Question: FIXED
I have been following a tutorial to make a very simple query ajax thing.
The tutorial takes a string from a JSP form then (for some reason) uses map to put it in an object then uses Gson to return it as json to the jquery. I have no idea why he does that.
My version takes a searchquery from a JSP form and tries to return a constant String (just to test until i get it to work).
My JSP page loads and when i type into the search box my search disappears. so it is working to some degree. however i get no resultsString "hello" displayed to me.
I will paste the code here as it should be very simple and easier to just look at than read my descriptions. Thankyou for reading.
Please note I have spent hours trying to see if I am using wrong names anywhere but can't spot anything.
index jsp
'''
<%@page contentType="text/html" pageEncoding="UTF-8"%>
<!DOCTYPE html>
<html>
<head>
<meta http-equiv="Content-Type" content="text/html; charset=UTF-8">
<title>Anime List Creator</title>
<script src="webresources/jquery-2.1.3.min.js"></script>
<script src="webresources/basic.js"></script>
<!--<link rel="stylesheet" href="webresources/css/basic.css" type="text/css" media="screen"/>-->
</head>
<body>
<h1>Anime List Creator</h1>
<form id="searchForm">
<label for="searchQuery">Make a search</label>
<input type="text" id="searchQuery" name="searchQuery"/>
<input type="submit"/>
</form>
<p id="displaySearchResults"/>
<hr/>
</body>
</html>
'''
javascript
'''
$(document).ready(function(){
$('#searchForm').submit(function(){
$.ajax({
url: 'search',
type: 'POST',
dataType: 'text',
data: $('#searchForm'.serialize()),
success: function(data){
// if(data.isValid){
alert("hi");
$('#displaySearchResults').html("Results:" + data.resultsString);
$('#displaySearchResults').slideDown(500);
// }
// else{
// alert('Enter a valid search term.');
// }
}
});
return false;
});
});
'''
SearchServlet (sorry, lots commented out).
'''
/*
* To change this license header, choose License Headers in Project Properties.
* To change this template file, choose Tools | Templates
* and open the template in the editor.
*/
package main;
import entities.Anime;
import entities.Ann;
import entities.Info;
import java.io.IOException;
import java.io.PrintWriter;
import java.util.HashMap;
import java.util.Map;
import javax.ejb.EJB;
import javax.servlet.ServletException;
import javax.servlet.annotation.WebServlet;
import javax.servlet.http.HttpServlet;
import javax.servlet.http.HttpServletRequest;
import javax.servlet.http.HttpServletResponse;
/**
*
* @author J
*/
@WebServlet(name = "SearchServlet", urlPatterns = {"/search"})
public class SearchServlet extends HttpServlet {
@EJB
private AnnJAXB annj;
// @EJB
// private AnnJAXB annJAXB = new AnnJAXB();
@EJB
private Ann ann;
/**
* Processes requests for both HTTP <code>GET</code> and <code>POST</code>
* methods.
*
* @param request servlet request
* @param response servlet response
* @throws ServletException if a servlet-specific error occurs
* @throws IOException if an I/O error occurs
*/
protected void processRequest(HttpServletRequest request, HttpServletResponse response)
throws ServletException, IOException {
response.setContentType("text/html;charset=UTF-8");
try (PrintWriter out = response.getWriter()) {
/* TODO output your page here. You may use following sample code. */
out.println("<!DOCTYPE html>");
out.println("<html>");
out.println("<head>");
out.println("<title>Servlet SearchServlet</title>");
out.println("</head>");
out.println("<body>");
out.println("<h1>Servlet SearchServlet at " + request.getContextPath() + "</h1>");
out.println("</body>");
out.println("</html>");
}
}
// <editor-fold defaultstate="collapsed" desc="HttpServlet methods. Click on the + sign on the left to edit the code.">
/**
* Handles the HTTP <code>GET</code> method.
*
* @param request servlet request
* @param response servlet response
* @throws ServletException if a servlet-specific error occurs
* @throws IOException if an I/O error occurs
*/
@Override
protected void doGet(HttpServletRequest request, HttpServletResponse response)
throws ServletException, IOException {
processRequest(request, response);
}
/**
* Handles the HTTP <code>POST</code> method.
*
* @param request servlet request
* @param response servlet response
* @throws ServletException if a servlet-specific error occurs
* @throws IOException if an I/O error occurs
*/
@Override
protected void doPost(HttpServletRequest request, HttpServletResponse response)
throws ServletException, IOException {
// processRequest(request, response);
// Map <String, Object> map = new HashMap<String, Object>();
String searchQuery = request.getParameter("searchQuery");
// map.put("searchQuery", searchQuery);
// returnResults(response, map);
returnResults(response, searchQuery);
}
private void returnResults(HttpServletResponse response, String searchQuery) throws IOException{
response.setContentType("text/html");
response.setCharacterEncoding("UTF-8");
String resultsString = "hello";
// try{
// for (Anime anime : annj.Unmarshalling(searchQuery).getAnn()) {
//
// resultsString = resultsString + " " + anime.getId() + " "
// + anime.getName() + " " ;
//
//
//// out.println("<h1>ID: " + anime.getId() + "</h1>");
//// out.println("<h1>Name: " + anime.getName() + "</h1>");
//
// for (Info temp : anime.getAnime()) {
// if (temp.getSrc() != null) {
// resultsString = resultsString + " " + temp.getSrc();
// }
// }
// }}catch(Exception e){}
response.getWriter().write(resultsString);
}
/**
* Returns a short description of the servlet.
*
* @return a String containing servlet description
*/
@Override
public String getServletInfo() {
return "Short description";
}// </editor-fold>
}
'''
My file structure:

Have I specified the path of the js in my jsp incorrectly?
'''
<script src="webresources/basic.js"></script>
'''
<URL>
Fixed the path problem. No javascript errors in chrome console thing now. However nothing is still showing up when i make a search, not even the 'alert "hi"'
FIXED: changed
'''
data: $('#searchForm'.serialize()),
'''
to
'''
data: $('#searchForm').serialize(),
'''
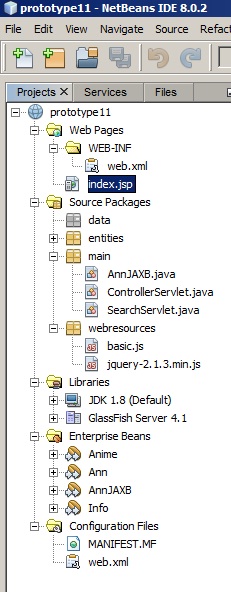
Answer: From the structure of your project, the main folder where your web application assets should be is Web Pages. You can identify this folder (despite the name it has) because it has the WEB-INF folder inside it.
The problem is that you get a 404 for 'localhost:8080/prototype11/webresources/basic.js' because there's no 'webresources' folder in this path. Instead, you've placed your JavaScript files inside the package.
Just create the proper folder and move the files accordingly. Your folder structure for Web Pages should look like this:
'''
- Web Pages
- webresources
+ basic.js
+ jquery-2.1.3.min.js
+ index.jsp
'''
And remove the package 'webresources' from your Source Packages.
Besides this, it's better to use absolute path to retrieve a resource rather than a relative path. In JSP, this can be easily achieved by using '${pageContext.request.contextPath}':
'''
<script src="${pageContext.request.contextPath}/webresources/jquery-2.1.3.min.js"></script>
<script src="${pageContext.request.contextPath}/webresources/basic.js"></script>
'''